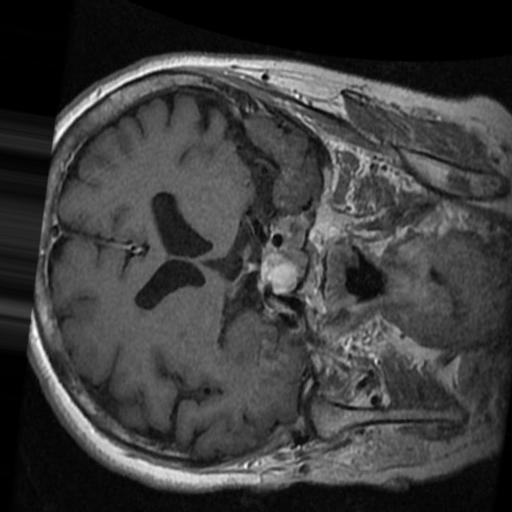
Label: brain_tumor